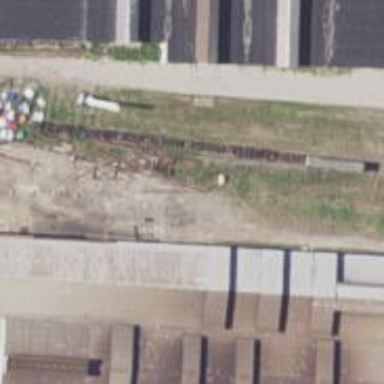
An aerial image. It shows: Abandoned railway.